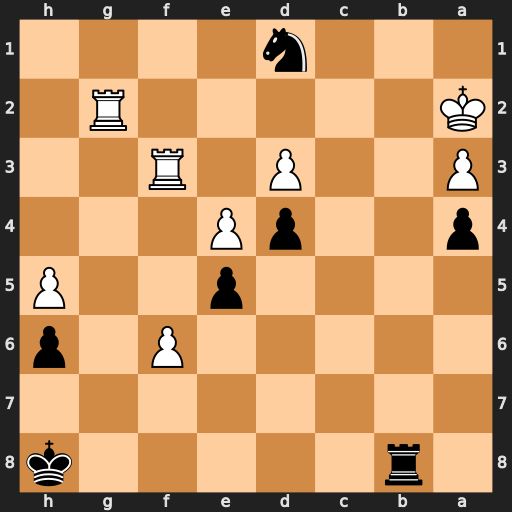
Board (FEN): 1r5k/8/5P1p/4p2P/p2pP3/P2P1R2/K5R1/3n4
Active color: b
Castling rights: -
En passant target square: -
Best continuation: Nc3+ Ka1 Rb1#